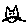
Label: cat